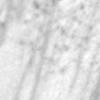
Label: change